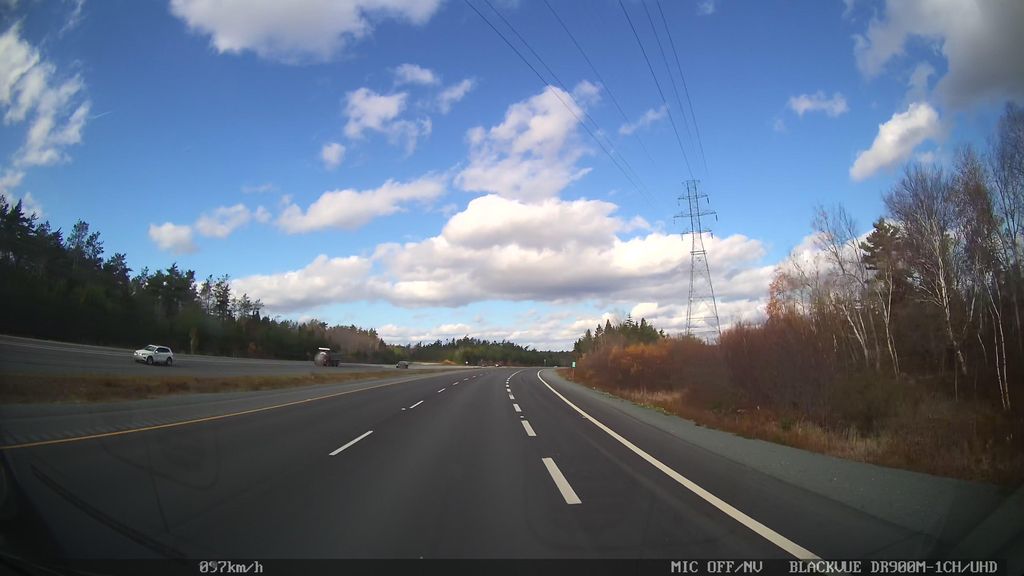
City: halifax